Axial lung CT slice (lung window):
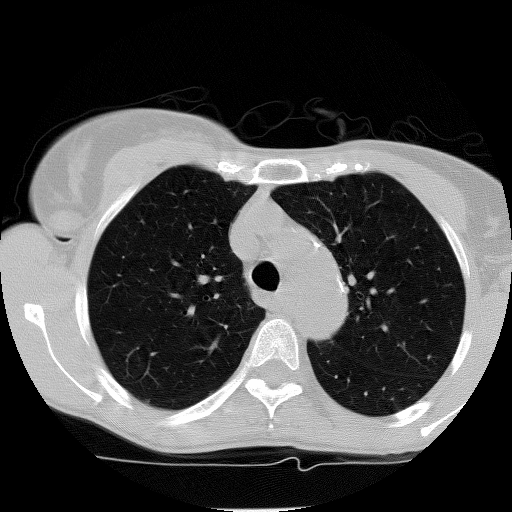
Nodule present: no